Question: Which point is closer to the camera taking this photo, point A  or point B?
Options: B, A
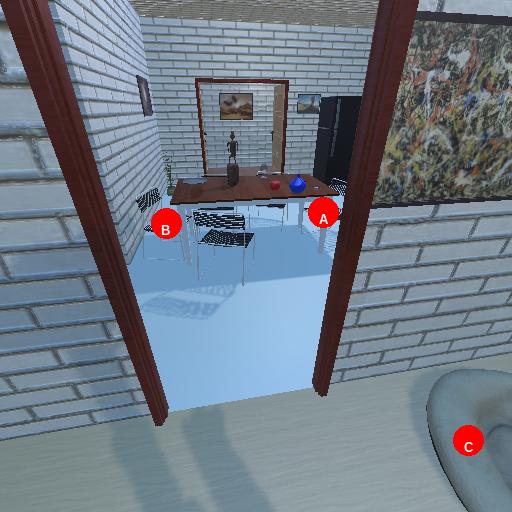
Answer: B